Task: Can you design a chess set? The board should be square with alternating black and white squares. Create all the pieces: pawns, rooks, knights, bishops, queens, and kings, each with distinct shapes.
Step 2860:
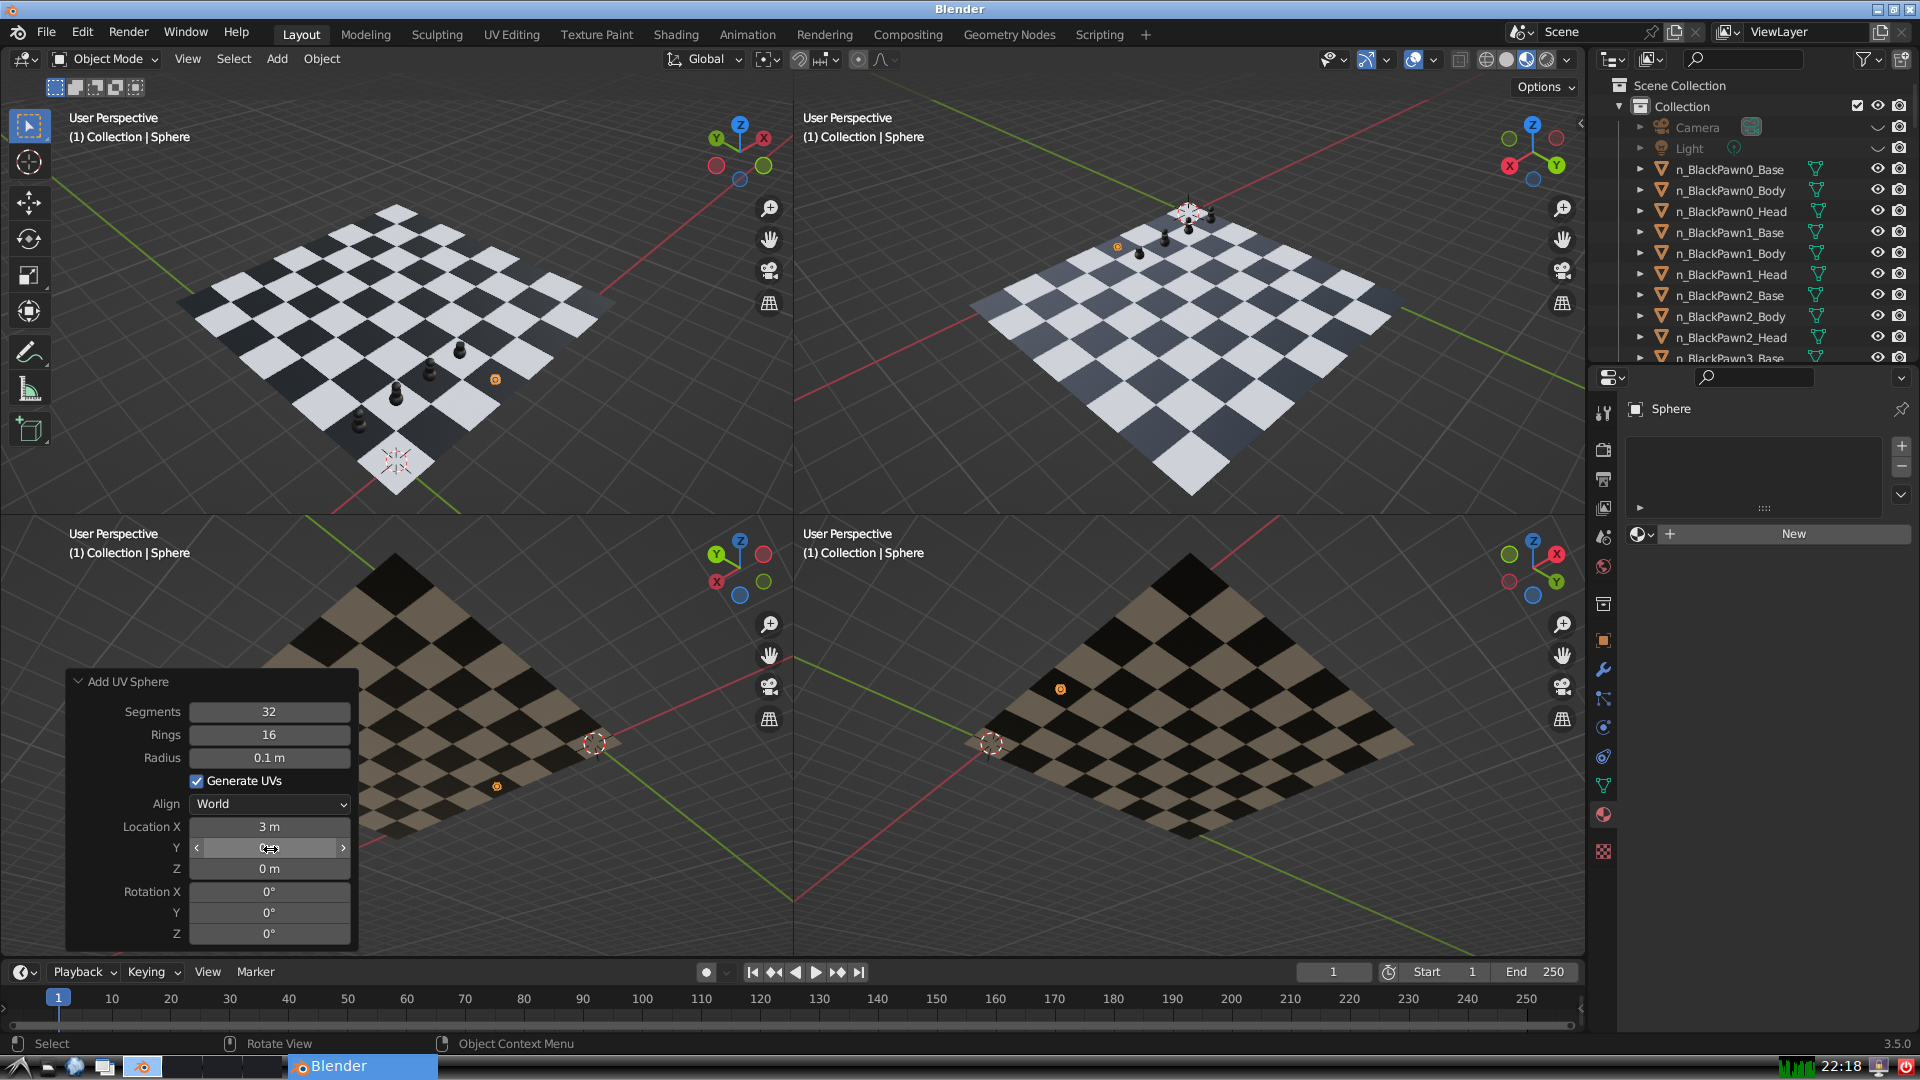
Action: click: no